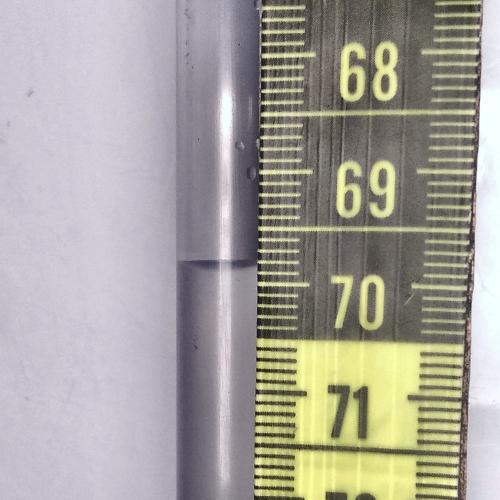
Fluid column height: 69.8 cm